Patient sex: M
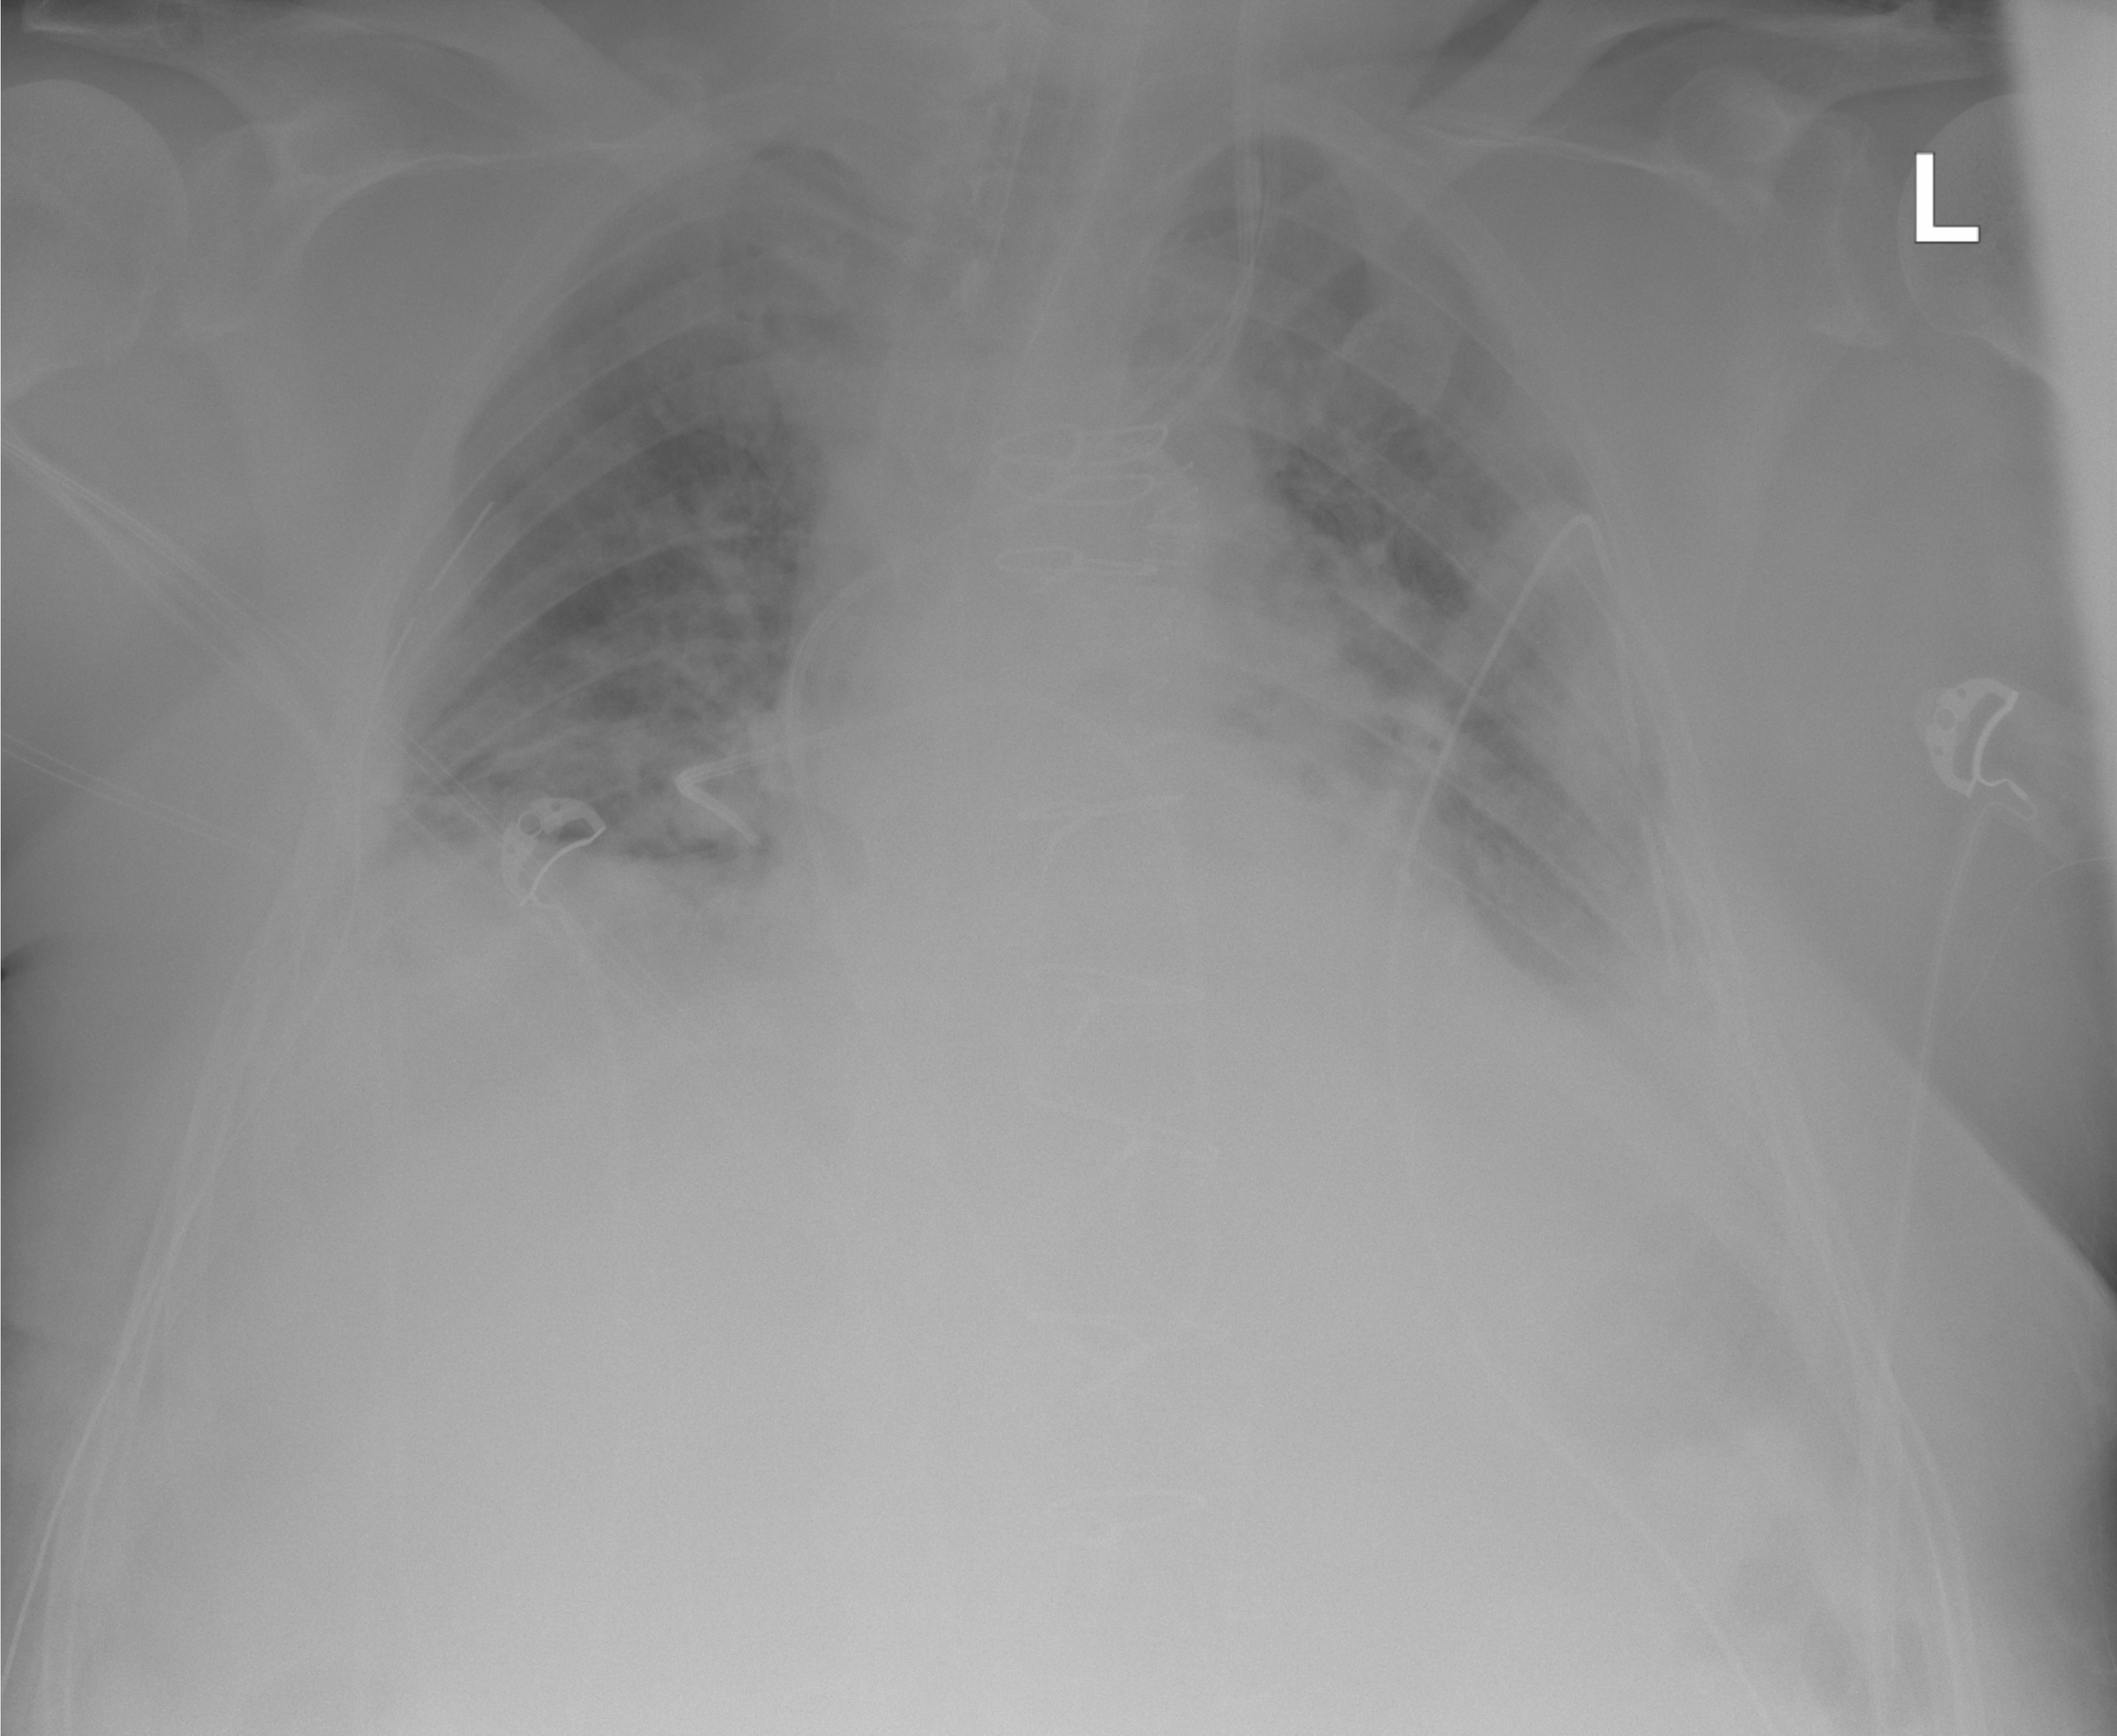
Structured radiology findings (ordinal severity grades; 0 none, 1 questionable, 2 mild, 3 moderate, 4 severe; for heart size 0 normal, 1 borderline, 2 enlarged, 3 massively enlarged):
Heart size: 0
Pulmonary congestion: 2
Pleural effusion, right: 1
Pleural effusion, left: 2
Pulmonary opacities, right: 2
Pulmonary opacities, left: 2
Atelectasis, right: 2
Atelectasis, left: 2